Interaction volume radius: 5 \u00c5
Interaction volume height: 10 \u00c5
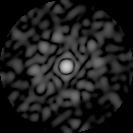
Disorder parameter: 0.8485